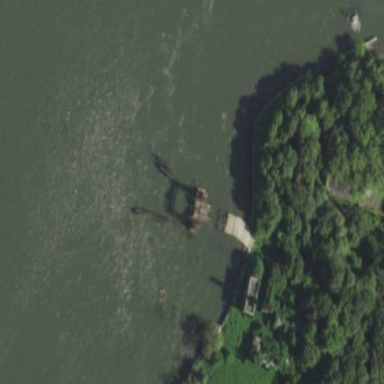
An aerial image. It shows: Historic ruins located on man-made pier.